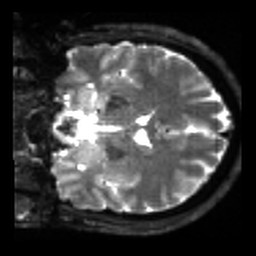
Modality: sbref
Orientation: coronal
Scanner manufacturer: siemens
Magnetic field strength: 3 T
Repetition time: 4 s
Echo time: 0.0594 s